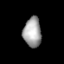
Tissue: lung
Cell type: Endothelial cells
Senescence score: 0.5791
Nuclear area (px): 520
Mean DAPI intensity: 162.215